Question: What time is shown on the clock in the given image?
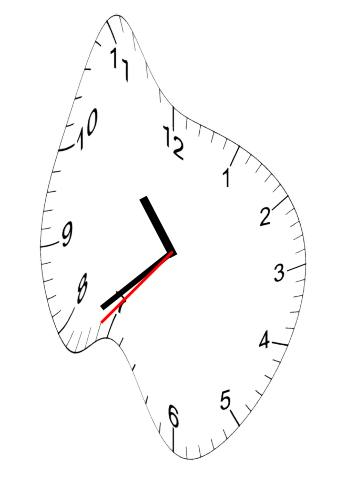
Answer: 10:38:37